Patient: sex M, age 69
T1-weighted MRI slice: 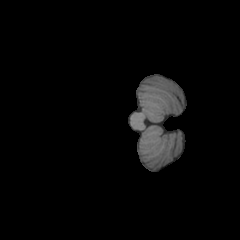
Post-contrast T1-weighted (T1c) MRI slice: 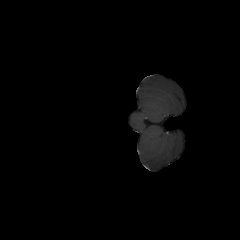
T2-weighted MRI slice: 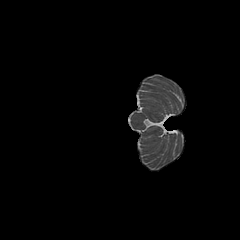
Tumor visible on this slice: no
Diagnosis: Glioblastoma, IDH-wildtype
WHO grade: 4